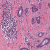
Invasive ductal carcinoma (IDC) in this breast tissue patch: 0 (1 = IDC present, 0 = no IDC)